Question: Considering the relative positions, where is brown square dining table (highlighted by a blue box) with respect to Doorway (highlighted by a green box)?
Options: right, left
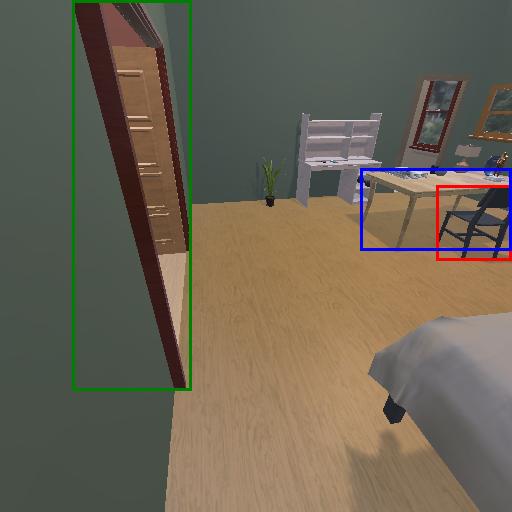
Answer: right